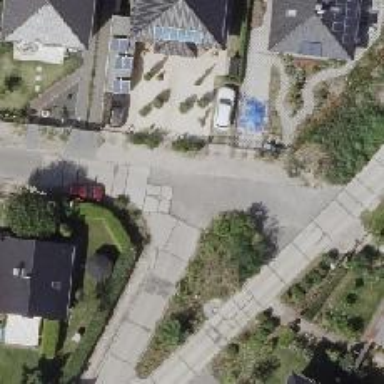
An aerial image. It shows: Residential road paved with concrete.